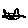
Label: cat